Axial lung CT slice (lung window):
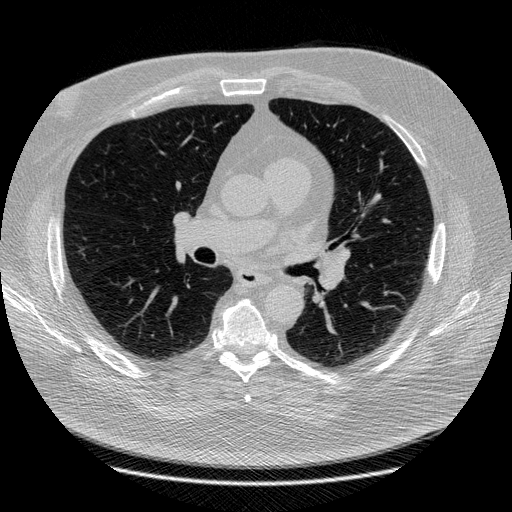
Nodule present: no